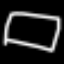
Label: square